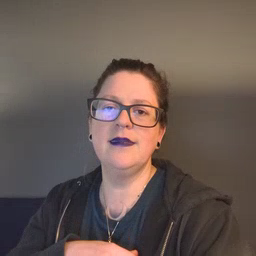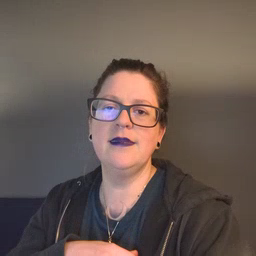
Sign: aunt